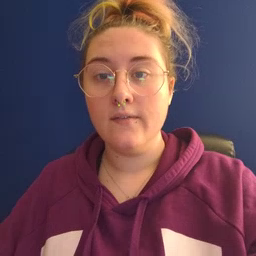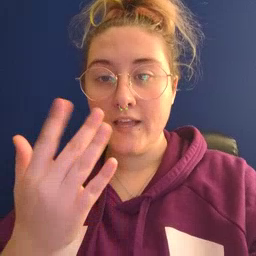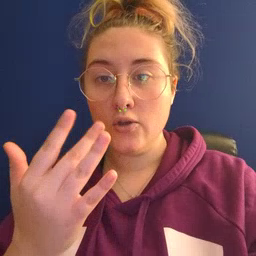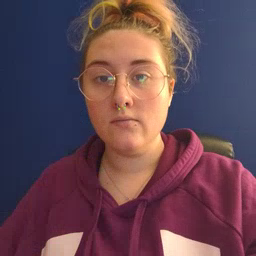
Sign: finger